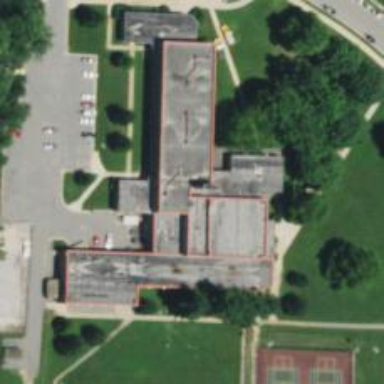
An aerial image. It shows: School.